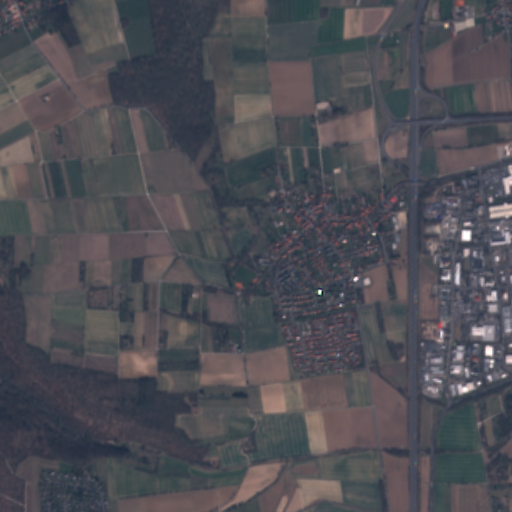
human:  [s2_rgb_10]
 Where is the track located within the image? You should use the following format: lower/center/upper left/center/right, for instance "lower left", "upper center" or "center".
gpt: The track is located in the center of the image.
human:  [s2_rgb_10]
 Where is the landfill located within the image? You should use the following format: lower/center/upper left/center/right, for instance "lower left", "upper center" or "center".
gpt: There is no landfill in the image.